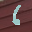
Label: 6